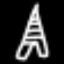
Label: The Eiffel Tower